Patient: sex M, age 72
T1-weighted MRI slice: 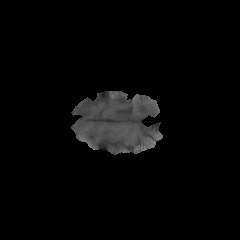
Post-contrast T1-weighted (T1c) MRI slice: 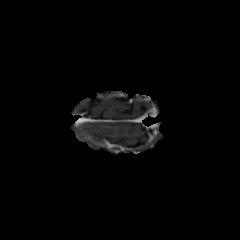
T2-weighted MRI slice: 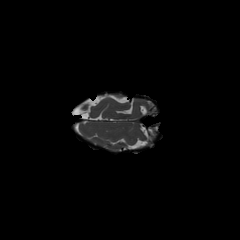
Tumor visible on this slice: no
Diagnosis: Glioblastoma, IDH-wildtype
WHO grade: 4